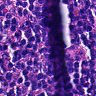
Metastatic tissue present: no